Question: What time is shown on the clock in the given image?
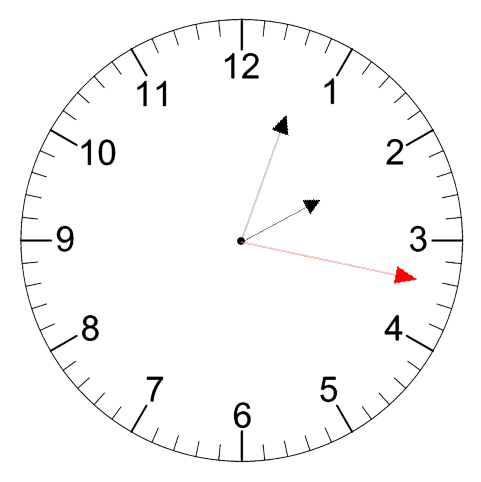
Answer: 02:03:17